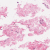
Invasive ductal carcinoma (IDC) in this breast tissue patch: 0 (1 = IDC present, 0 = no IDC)